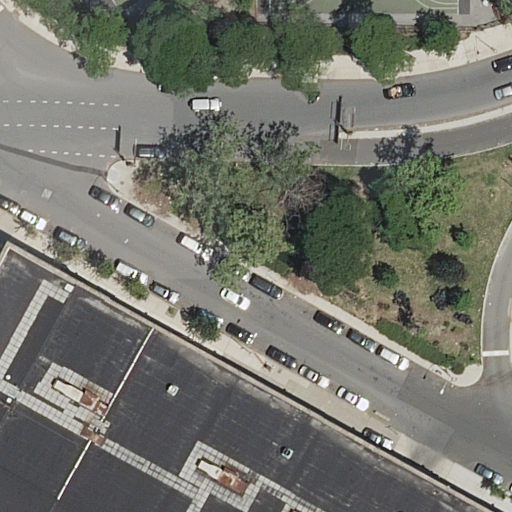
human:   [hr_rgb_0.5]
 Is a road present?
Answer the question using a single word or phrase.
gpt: yes

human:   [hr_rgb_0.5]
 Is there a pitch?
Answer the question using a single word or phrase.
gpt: yes

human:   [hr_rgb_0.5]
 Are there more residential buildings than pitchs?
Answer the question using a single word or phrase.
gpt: no

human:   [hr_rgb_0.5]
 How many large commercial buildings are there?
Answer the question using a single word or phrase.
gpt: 0

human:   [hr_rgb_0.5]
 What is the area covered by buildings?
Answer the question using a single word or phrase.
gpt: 2649m2

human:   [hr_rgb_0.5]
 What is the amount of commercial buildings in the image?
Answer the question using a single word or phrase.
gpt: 0

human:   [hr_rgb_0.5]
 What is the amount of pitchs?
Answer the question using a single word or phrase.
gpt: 2

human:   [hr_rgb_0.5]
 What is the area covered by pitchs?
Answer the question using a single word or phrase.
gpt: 162m2

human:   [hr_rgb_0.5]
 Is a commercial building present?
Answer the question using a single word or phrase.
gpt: no

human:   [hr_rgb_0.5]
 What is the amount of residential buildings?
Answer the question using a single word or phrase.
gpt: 1

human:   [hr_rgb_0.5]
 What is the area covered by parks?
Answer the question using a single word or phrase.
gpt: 2615m2

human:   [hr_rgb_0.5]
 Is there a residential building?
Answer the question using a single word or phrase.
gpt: yes

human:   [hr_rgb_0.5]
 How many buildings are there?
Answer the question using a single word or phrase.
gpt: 1

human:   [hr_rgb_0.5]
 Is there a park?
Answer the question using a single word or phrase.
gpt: yes

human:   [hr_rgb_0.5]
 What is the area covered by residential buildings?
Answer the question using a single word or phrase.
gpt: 2649m2

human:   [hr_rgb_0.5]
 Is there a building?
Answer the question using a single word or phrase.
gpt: yes

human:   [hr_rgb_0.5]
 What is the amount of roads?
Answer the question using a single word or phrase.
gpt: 3

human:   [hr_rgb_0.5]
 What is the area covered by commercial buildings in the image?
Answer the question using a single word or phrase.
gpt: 0m2

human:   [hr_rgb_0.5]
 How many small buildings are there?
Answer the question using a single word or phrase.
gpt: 0

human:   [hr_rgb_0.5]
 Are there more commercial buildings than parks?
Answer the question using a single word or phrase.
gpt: no

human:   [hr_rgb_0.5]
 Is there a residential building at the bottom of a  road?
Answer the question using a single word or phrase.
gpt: yes

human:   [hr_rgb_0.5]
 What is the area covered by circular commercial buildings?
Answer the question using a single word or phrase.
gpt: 0m2

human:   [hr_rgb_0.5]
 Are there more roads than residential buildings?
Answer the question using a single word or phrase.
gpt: yes

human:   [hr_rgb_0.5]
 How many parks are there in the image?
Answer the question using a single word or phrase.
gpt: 2

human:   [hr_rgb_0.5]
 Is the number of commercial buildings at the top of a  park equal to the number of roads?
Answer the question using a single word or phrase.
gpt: no

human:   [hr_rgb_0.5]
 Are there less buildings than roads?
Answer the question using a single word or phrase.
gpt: yes

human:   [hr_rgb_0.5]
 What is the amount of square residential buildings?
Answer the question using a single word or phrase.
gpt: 0

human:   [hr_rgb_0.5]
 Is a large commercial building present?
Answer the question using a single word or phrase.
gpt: no

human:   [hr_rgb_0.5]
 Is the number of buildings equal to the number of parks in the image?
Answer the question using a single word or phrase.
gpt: no

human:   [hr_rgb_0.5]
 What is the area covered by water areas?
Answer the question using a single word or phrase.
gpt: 0m2

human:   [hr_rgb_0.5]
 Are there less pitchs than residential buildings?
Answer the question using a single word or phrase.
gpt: no

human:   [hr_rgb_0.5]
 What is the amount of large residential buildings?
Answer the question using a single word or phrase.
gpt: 1

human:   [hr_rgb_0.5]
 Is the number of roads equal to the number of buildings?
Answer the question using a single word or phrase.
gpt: no

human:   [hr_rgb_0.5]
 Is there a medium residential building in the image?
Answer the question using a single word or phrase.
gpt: no

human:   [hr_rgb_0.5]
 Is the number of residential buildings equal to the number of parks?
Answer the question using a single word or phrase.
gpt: no

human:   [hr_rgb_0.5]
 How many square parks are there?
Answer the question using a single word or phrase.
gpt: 0

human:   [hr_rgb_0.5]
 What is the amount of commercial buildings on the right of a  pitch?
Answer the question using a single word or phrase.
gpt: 0

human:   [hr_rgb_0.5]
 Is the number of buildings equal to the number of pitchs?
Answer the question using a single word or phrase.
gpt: no

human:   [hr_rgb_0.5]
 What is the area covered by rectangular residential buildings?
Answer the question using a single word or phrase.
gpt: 2649m2

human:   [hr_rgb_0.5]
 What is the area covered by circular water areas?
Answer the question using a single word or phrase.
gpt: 0m2

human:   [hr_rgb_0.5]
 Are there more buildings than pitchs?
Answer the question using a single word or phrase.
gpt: no

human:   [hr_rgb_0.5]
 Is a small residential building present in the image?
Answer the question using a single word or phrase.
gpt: no

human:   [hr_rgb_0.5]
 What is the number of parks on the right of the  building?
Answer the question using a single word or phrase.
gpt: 0

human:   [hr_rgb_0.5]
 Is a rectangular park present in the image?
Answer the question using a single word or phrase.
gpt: no

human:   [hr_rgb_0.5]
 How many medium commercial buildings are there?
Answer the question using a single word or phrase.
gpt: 0

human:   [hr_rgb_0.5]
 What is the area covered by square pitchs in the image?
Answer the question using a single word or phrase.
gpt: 0m2

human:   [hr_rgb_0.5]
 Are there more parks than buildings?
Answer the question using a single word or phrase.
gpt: yes

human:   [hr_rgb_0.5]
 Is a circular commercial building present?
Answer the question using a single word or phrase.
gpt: no

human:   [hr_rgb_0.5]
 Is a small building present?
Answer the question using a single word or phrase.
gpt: no

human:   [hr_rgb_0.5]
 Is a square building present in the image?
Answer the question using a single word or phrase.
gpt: no

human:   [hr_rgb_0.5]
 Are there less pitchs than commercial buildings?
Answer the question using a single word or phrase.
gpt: no

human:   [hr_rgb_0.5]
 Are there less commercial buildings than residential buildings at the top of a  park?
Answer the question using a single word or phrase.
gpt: no

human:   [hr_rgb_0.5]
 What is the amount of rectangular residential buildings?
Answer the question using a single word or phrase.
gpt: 1

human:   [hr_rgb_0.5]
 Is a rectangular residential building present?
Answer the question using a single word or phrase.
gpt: yes

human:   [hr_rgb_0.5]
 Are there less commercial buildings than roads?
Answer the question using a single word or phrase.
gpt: yes

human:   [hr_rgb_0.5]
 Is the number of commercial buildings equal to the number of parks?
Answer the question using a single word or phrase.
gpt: no

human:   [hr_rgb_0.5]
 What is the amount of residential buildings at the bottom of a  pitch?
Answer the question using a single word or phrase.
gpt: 1

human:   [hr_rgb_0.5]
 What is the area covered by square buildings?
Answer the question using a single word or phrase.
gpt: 0m2

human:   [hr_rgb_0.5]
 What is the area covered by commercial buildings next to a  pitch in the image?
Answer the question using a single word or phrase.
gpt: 0m2

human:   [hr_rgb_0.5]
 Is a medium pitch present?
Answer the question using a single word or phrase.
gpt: yes

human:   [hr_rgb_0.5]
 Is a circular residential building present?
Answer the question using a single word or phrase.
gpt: no

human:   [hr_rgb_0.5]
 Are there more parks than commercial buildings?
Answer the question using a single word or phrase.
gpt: yes

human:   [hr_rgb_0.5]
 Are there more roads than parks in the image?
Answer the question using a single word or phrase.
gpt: yes

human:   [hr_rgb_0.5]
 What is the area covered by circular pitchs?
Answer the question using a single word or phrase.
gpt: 0m2